Interaction volume radius: 5 \u00c5
Interaction volume height: 25 \u00c5
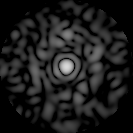
Disorder parameter: 0.8491